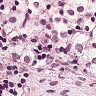
Metastatic tissue present: no